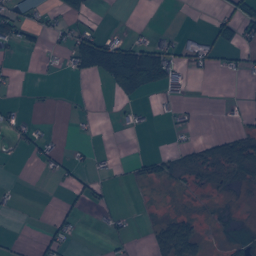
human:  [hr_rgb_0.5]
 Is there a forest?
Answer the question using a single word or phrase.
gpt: yes

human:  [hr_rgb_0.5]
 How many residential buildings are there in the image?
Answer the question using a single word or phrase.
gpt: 208

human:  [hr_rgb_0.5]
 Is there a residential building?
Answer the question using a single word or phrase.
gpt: yes

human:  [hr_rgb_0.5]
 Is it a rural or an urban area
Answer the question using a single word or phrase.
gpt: rural

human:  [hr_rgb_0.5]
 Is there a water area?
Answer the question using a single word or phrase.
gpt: yes

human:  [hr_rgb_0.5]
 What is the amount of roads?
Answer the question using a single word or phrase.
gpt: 64

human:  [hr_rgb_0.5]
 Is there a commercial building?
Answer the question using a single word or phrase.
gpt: yes

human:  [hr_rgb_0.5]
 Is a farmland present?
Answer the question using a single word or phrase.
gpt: yes

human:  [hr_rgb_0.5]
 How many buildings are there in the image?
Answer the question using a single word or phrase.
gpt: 217

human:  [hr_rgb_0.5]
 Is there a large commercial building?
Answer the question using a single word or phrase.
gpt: no

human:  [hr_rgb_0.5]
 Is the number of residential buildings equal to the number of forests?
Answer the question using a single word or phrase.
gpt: no

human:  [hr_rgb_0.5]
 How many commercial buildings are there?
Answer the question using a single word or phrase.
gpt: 5

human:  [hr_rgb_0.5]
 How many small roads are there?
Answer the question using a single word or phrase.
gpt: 64

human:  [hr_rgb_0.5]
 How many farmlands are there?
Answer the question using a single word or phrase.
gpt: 83

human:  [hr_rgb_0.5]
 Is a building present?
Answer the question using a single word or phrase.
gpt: yes

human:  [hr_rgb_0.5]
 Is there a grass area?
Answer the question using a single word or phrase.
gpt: yes

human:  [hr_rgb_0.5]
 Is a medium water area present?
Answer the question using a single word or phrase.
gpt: yes

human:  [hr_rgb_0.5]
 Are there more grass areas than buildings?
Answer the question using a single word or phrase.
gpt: no

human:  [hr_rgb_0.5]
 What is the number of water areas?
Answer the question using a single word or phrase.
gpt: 36

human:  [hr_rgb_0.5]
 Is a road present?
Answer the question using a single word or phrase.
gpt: yes

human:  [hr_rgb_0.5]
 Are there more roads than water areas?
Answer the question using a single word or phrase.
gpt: yes

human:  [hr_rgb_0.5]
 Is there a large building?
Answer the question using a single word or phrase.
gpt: yes

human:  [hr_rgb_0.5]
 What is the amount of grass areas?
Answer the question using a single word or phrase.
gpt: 97

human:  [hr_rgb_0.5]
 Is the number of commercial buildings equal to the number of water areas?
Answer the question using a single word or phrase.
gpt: no

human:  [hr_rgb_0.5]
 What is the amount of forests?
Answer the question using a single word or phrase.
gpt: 72

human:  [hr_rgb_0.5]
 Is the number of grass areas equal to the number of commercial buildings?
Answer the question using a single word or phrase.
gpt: no

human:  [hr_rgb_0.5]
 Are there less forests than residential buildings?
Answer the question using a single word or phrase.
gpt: yes

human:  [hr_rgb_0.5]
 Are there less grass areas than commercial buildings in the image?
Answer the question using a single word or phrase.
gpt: no

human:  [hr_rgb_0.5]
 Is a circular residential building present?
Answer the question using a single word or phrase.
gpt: yes

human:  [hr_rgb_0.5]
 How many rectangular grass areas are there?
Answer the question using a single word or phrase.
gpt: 16

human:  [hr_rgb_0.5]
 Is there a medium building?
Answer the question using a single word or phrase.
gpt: yes

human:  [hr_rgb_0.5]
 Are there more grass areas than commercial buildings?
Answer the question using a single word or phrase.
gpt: yes

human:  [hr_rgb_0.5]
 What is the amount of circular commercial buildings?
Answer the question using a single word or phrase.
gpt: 0

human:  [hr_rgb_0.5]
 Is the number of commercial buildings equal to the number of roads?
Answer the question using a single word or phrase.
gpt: no

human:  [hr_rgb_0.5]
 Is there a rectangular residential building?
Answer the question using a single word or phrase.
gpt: yes

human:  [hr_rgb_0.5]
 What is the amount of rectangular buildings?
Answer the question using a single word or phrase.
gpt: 121

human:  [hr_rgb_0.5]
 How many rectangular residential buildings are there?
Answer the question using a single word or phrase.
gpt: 120

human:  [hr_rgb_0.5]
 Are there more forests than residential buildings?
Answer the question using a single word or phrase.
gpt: no

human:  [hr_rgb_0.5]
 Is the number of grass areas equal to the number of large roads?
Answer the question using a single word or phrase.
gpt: no

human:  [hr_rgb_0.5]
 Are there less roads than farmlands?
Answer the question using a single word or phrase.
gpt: yes

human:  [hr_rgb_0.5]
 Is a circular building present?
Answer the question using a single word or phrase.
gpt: yes

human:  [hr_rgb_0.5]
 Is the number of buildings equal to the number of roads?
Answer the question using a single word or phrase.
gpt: no

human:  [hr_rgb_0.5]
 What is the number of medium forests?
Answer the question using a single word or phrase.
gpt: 19

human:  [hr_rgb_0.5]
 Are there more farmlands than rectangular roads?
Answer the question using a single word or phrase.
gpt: yes

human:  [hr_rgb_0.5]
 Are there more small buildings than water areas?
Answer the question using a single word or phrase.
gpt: yes

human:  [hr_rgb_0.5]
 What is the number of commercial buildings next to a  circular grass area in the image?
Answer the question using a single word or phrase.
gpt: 0

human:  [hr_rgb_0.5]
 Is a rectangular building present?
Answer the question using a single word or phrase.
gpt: yes

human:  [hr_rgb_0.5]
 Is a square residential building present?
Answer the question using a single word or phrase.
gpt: yes

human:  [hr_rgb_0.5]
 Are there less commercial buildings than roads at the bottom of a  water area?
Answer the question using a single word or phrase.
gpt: yes

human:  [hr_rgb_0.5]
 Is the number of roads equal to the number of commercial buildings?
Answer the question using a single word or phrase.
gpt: no

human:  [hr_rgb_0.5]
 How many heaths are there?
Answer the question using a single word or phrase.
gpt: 8

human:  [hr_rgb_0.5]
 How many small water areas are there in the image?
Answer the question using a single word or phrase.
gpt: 24

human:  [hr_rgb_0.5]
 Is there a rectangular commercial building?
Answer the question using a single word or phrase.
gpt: no

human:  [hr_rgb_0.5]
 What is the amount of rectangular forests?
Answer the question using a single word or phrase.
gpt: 9

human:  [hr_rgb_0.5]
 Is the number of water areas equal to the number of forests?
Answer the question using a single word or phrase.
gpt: no

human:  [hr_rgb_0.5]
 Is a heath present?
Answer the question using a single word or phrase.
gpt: yes

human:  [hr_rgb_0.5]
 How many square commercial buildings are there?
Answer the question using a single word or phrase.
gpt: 0

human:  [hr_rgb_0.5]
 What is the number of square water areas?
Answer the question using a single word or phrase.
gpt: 1

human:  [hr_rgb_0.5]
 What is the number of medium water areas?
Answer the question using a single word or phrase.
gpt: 212

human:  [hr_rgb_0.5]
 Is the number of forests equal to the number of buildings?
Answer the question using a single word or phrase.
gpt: no

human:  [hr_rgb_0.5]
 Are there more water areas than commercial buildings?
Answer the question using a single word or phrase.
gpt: yes

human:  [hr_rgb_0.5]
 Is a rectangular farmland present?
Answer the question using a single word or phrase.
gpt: yes

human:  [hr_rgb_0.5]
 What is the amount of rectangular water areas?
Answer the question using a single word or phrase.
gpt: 6

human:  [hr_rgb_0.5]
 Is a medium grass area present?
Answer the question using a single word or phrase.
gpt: yes